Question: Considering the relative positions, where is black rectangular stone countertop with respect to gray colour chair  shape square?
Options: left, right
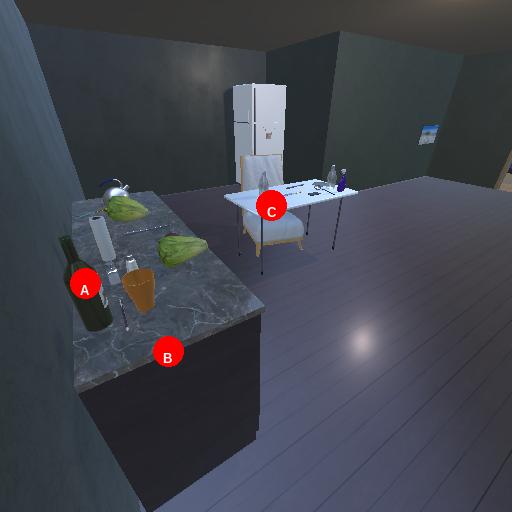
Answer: left